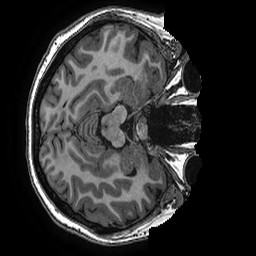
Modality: T1w
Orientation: axial
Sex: female
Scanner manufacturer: ge
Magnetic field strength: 3 T
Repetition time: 0.0077 s
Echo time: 0.003436 s